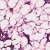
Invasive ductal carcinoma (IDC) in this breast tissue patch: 1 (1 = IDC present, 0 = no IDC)